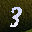
Label: 3